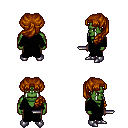
a pixel art fantasy rpg character, male body template, orc, green skin, black robe, magenta pants, brunette princess hairstyle, metal boots, dagger, four views (front, back, left, right), 2x2 character sprite sheet, small pixel art, hard edges, no anti-aliasing